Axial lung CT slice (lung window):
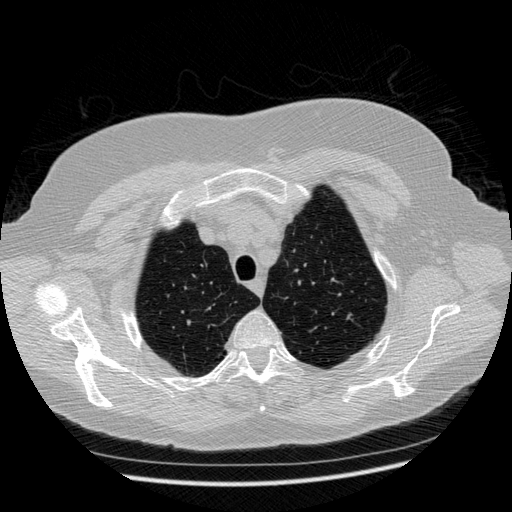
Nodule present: no